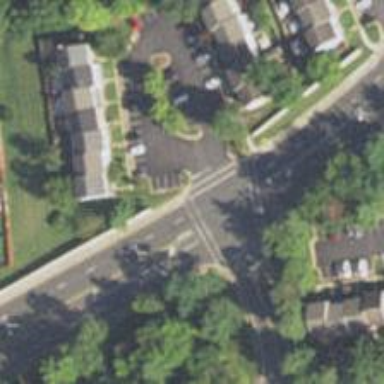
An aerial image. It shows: Secondary road with asphalt surface.